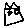
Label: house